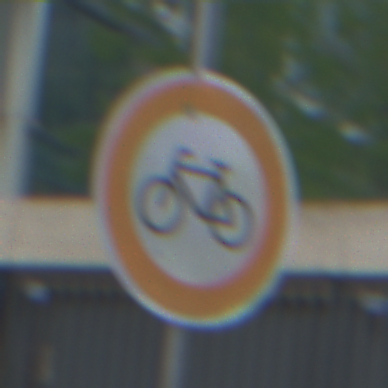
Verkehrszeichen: VerbotRadverkehr
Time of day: MorningAfternoon
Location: Outdoor (Urban)
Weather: PartlyCloudy
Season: NotSpecified
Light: Natural